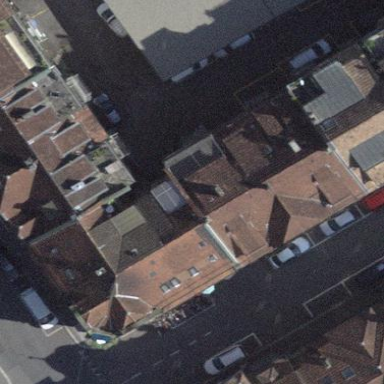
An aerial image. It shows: Image showing building with apartments.